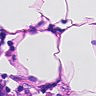
Metastatic tissue present: no